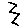
Label: zigzag